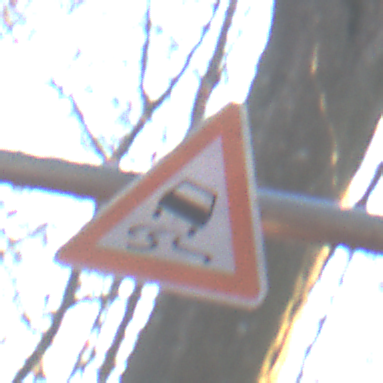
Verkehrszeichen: SchleuderOderRutschgefahr
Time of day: SunriseSunset
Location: Outdoor (Nature)
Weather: Clear
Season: Autumn
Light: Natural